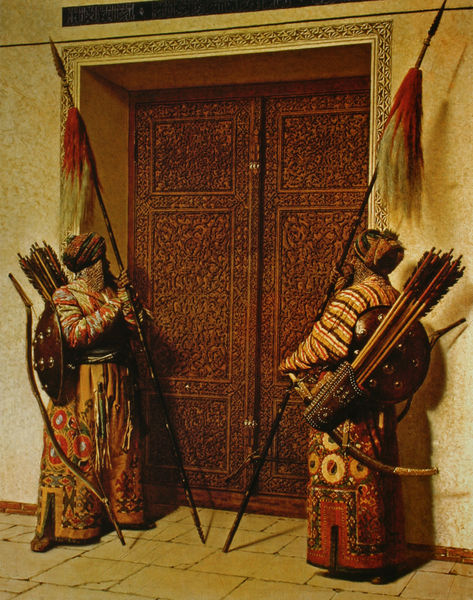
Titel: Die Türen von Tamerlan
Künstler: Vasily V. Vereshchagin
Standort: Moskau
Institution: Tretjakow-Galerie
Schlagwörter: feder, gemälde, mann, schatten, ocker, braun, holz, kleid, licht, männer, orange, tür, rot, beige, malerei, muster, ornament, rock, bart, wand, federn, kleidung, rahmen, bild, wache, boden, gewand, mantel, realismus, reich, gewänder, england, relief, bogen, zwei, stab, angst, lanze, soldaten, ornamente, flügeltür, scheide, tor, foto, fotografie, fussboden, eingang, schild, orient, orientalisch, palast, bewaffnet, fliesen, gefahr, schwert, schwerter, säbel, waffen, herrscher, fürst, schnitzerei, tracht, china, portal, arabisch, harem, afrikaner, krieger, garde, wächter, viktorianisch, lanzen, platten, montur, speer, speere, kassettentür, steinboden, orientalismus, turban, köcher, pfeil, wachen, arabien, pfeile, schnitzereien, verschlossen, ornat, araber, door, bund, arabeske, puschel, einlass, kaftan, mongolei, sperre, mante, beklemmung, bewachen, guards, rußland, bewachung, bagdad, bewacht, krummschwert, osmanien, pfele, türtor, türwächter, beschützt, verzeihrung, spear, bewacher, schniterei, maentel, palastgarde, standhaft, guarding, treasury, weapeons, kriegerisch